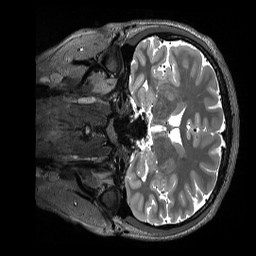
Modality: T2w
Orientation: coronal
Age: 25
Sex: male
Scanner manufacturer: siemens
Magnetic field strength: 3 T
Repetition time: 3.2 s
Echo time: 0.563 s